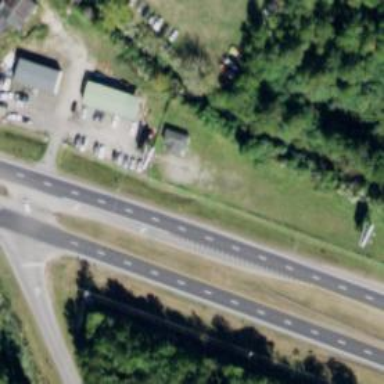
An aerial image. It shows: Expressway with dual carriageways made of asphalt at trunk level.